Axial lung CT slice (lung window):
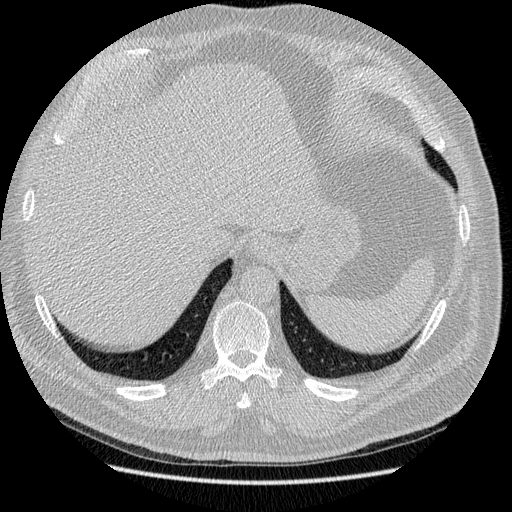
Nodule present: no